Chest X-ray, PA view. Patient: 62 years old, sex F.
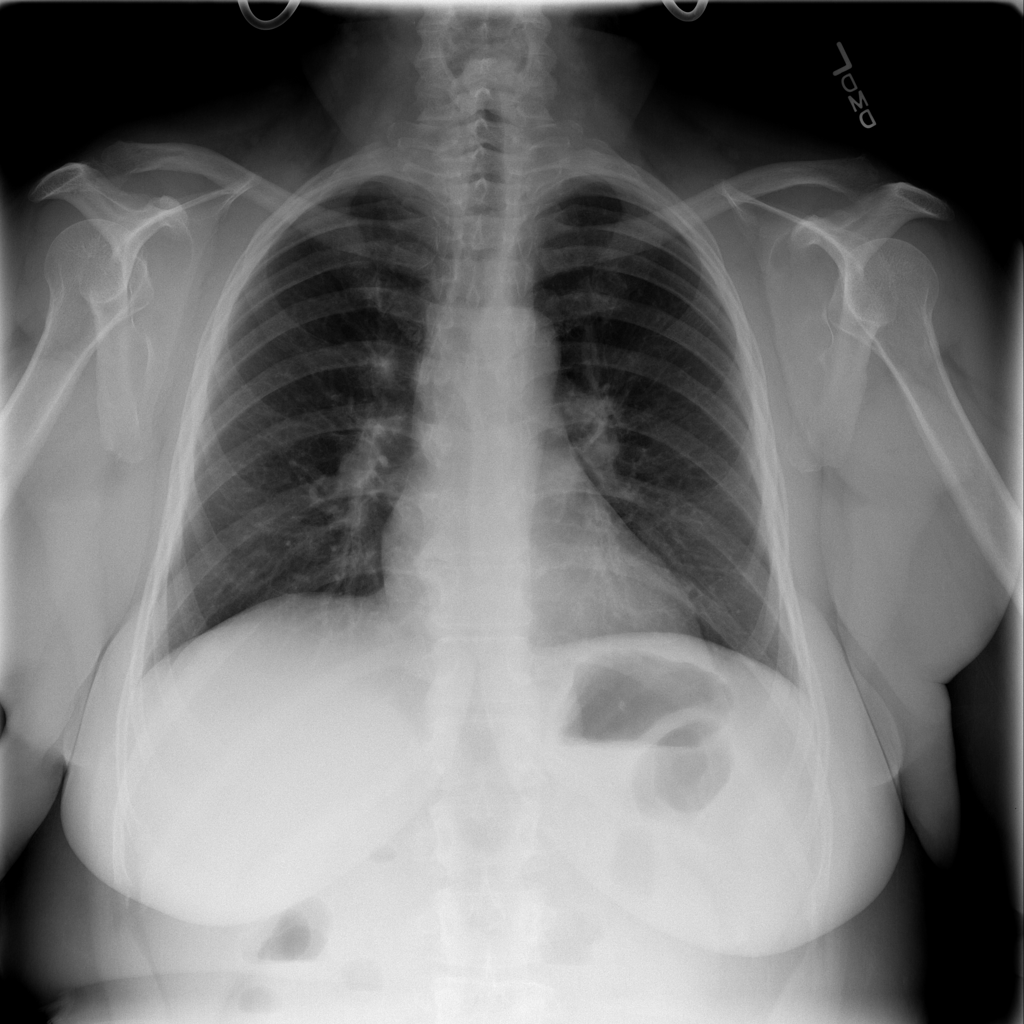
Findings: No Finding